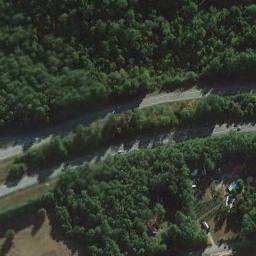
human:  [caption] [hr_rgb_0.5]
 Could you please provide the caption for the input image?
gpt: There are many cars on the lower left side of the highway .

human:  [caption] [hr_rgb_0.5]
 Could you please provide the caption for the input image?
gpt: The freeway goes through the forest .

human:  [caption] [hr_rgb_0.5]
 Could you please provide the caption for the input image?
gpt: Two straight freeways go through the forest with many dark green trees .

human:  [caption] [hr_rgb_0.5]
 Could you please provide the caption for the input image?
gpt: The freeway is surrounded by a large green forest .

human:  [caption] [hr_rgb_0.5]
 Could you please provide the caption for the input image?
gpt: There are many green trees along the freeway .